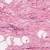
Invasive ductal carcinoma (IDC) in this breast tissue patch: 0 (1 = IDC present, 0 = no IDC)